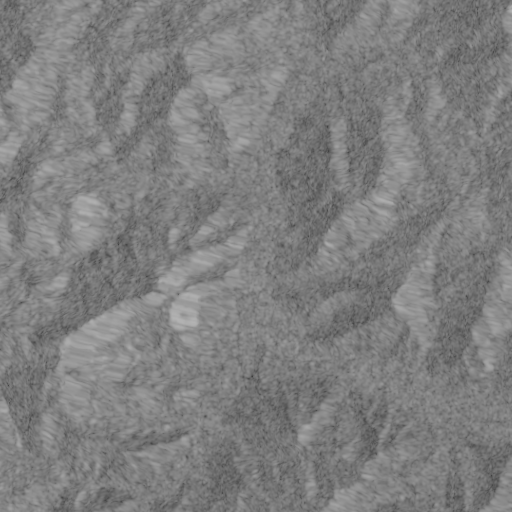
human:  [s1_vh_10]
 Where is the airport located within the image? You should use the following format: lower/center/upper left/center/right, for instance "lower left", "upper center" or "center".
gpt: The airport is located in the lower right of the image.
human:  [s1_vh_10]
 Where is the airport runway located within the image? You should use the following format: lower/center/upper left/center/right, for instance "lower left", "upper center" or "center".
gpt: The airport runway is located in the lower right of the image.
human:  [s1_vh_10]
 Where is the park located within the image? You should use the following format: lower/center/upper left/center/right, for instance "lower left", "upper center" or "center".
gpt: The park is located in the lower right of the image.
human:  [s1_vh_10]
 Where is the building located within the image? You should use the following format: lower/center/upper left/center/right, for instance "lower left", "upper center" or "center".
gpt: There is no building in the image.

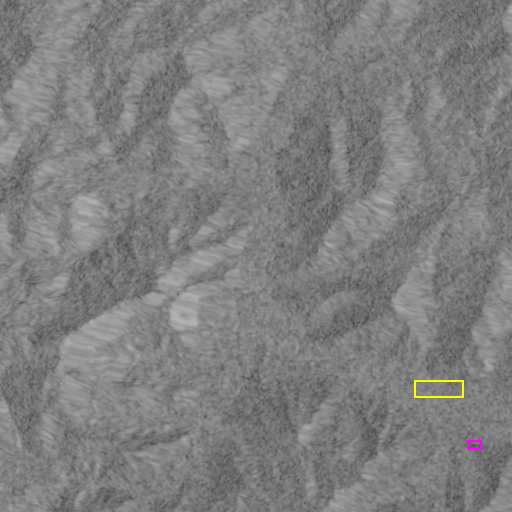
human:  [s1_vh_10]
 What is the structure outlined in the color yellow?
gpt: The structure outlined in yellow is an airport.
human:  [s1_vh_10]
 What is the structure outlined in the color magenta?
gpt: The structure outlined in magenta is a park.
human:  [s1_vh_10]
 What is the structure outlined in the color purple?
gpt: There is no purple outline.